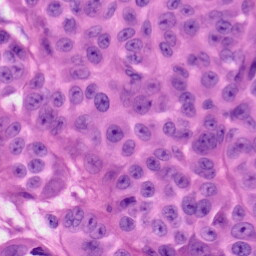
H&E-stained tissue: Skin